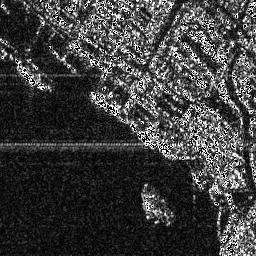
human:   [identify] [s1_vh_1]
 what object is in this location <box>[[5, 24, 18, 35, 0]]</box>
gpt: <ref>1 medium ship at the left</ref>